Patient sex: F
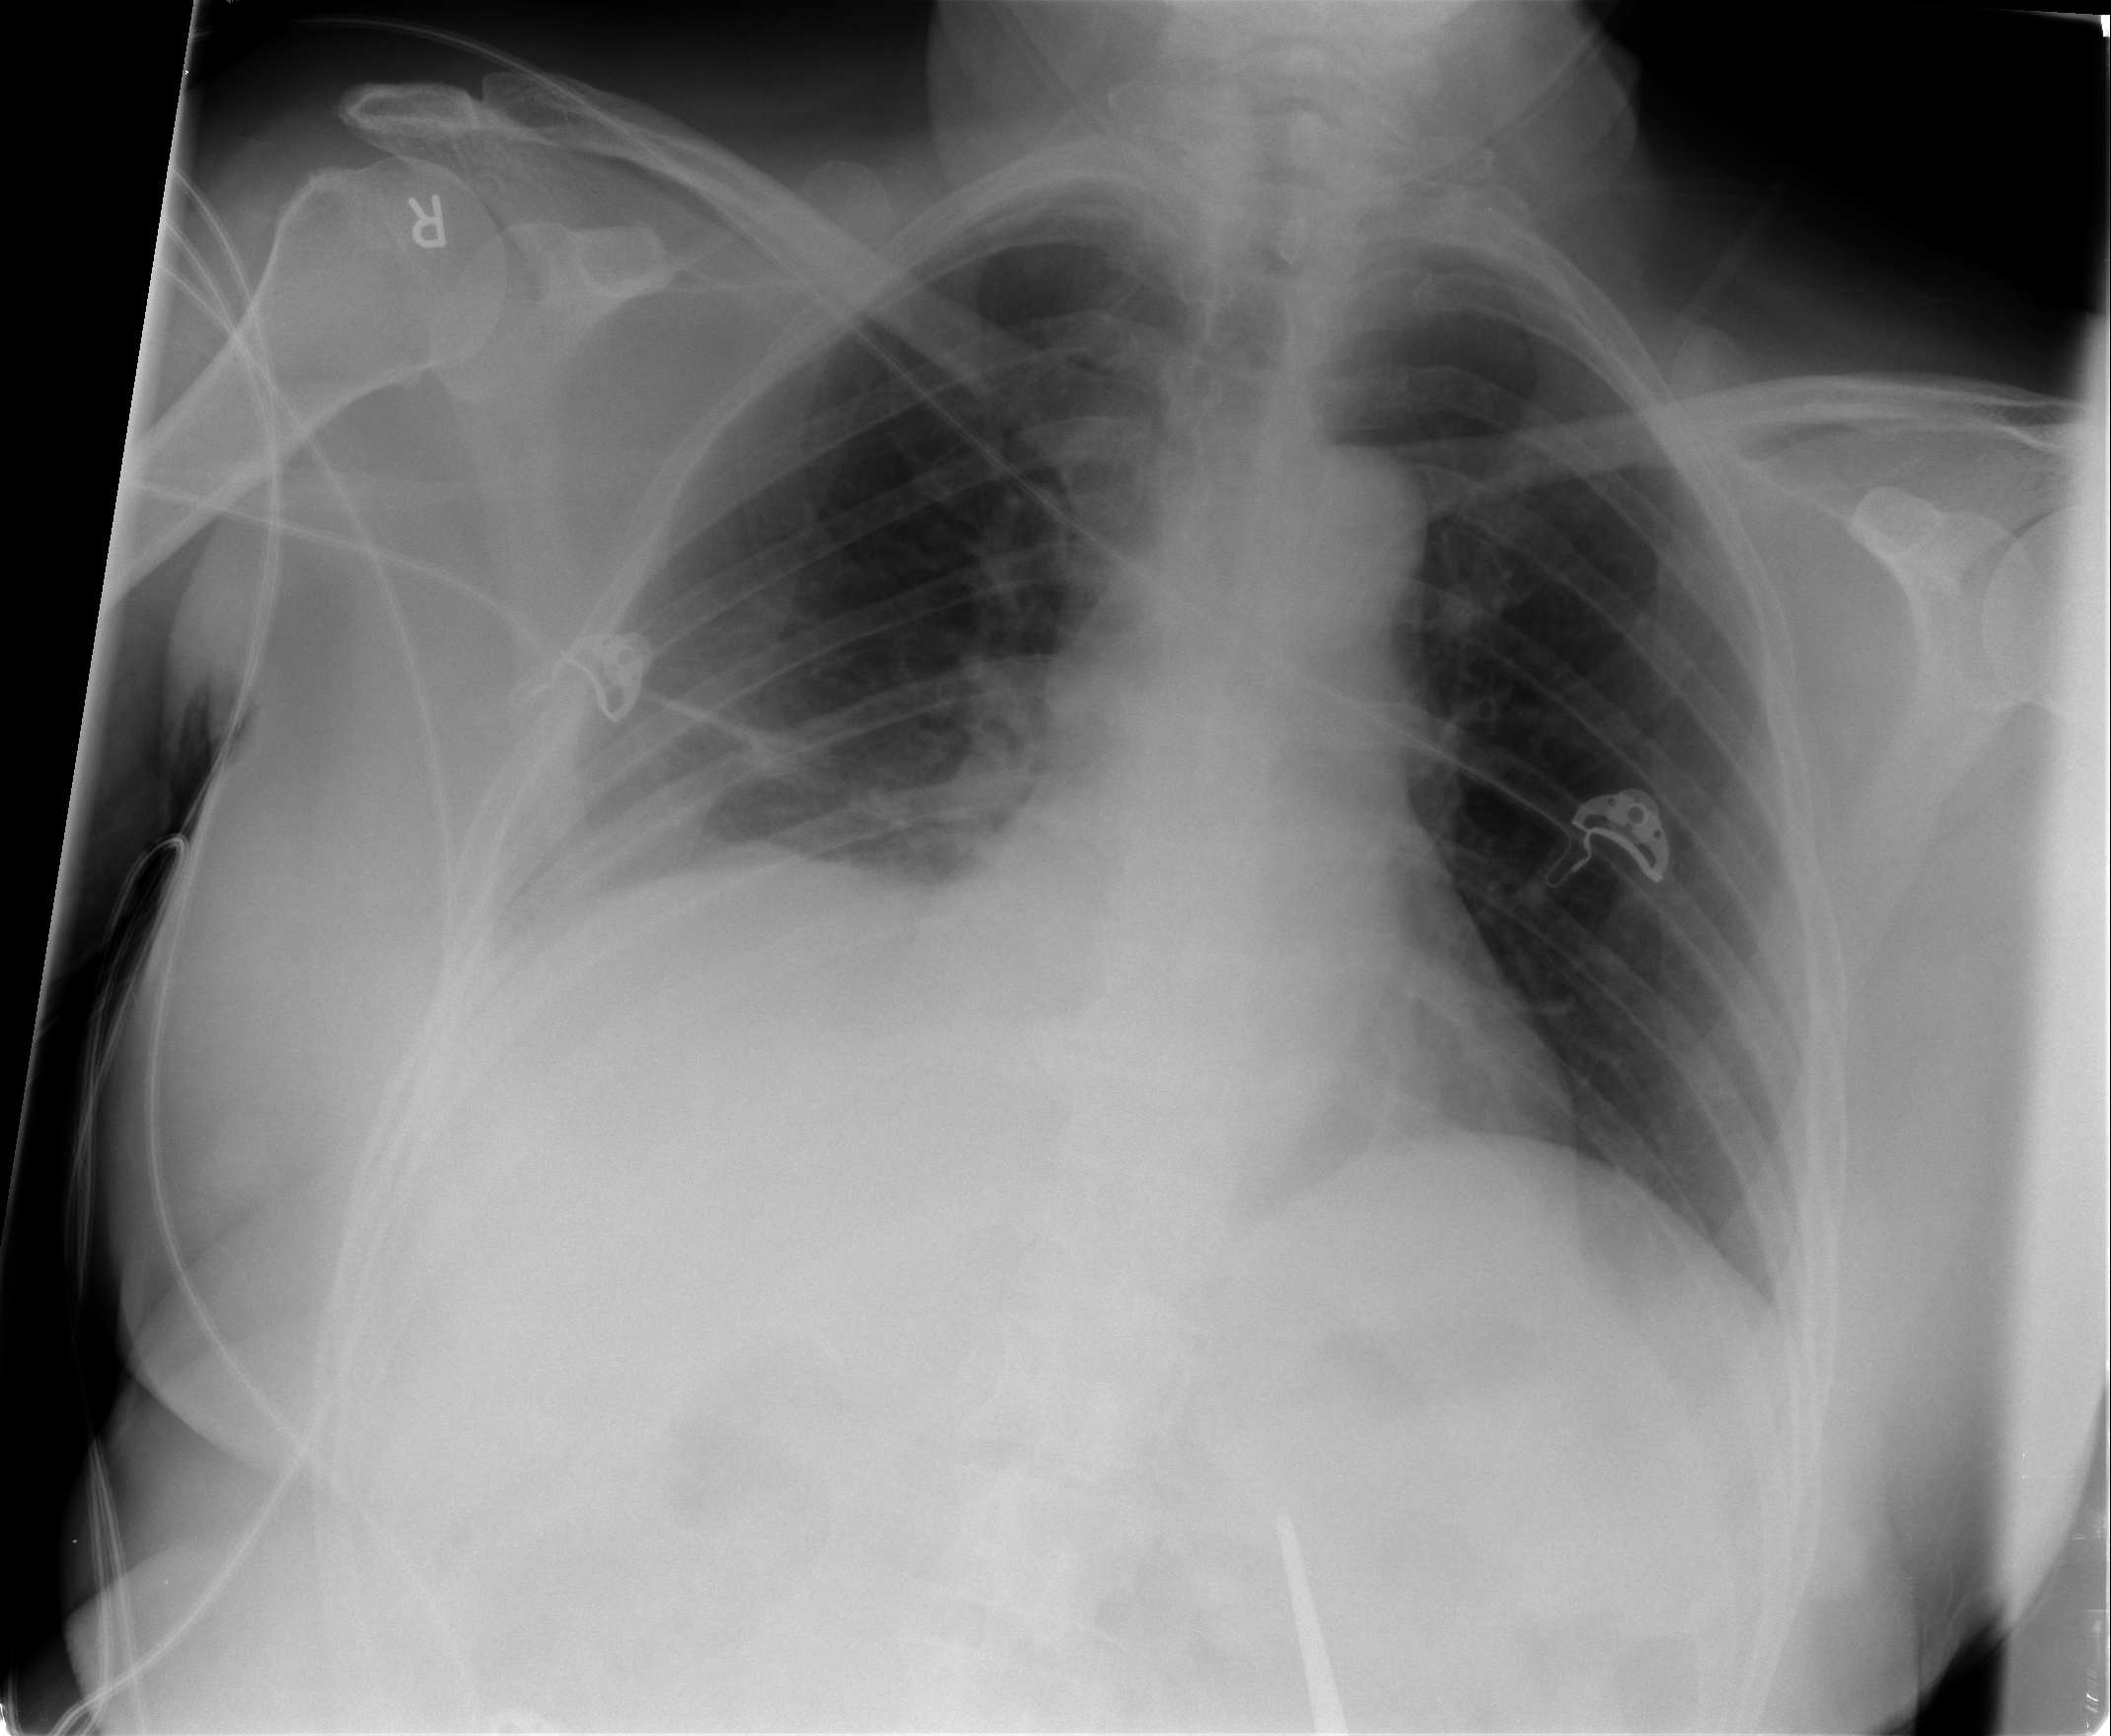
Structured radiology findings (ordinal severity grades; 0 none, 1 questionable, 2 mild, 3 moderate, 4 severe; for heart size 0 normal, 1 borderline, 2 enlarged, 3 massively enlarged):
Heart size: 0
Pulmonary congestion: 0
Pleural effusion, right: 2
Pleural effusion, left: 0
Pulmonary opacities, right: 0
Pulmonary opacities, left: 0
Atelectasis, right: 2
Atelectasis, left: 0